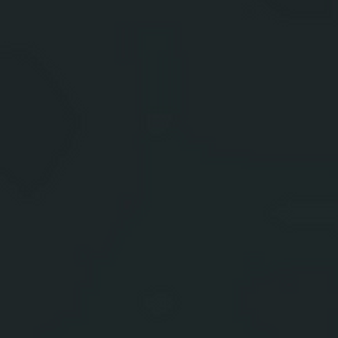
Label: other